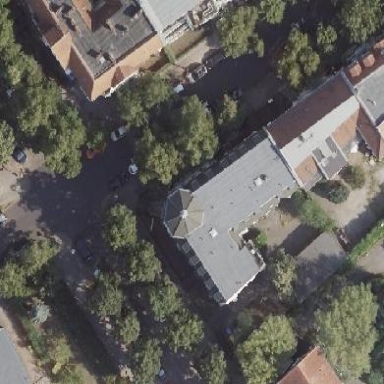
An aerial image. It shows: Apartments building with saltbox roof shape.